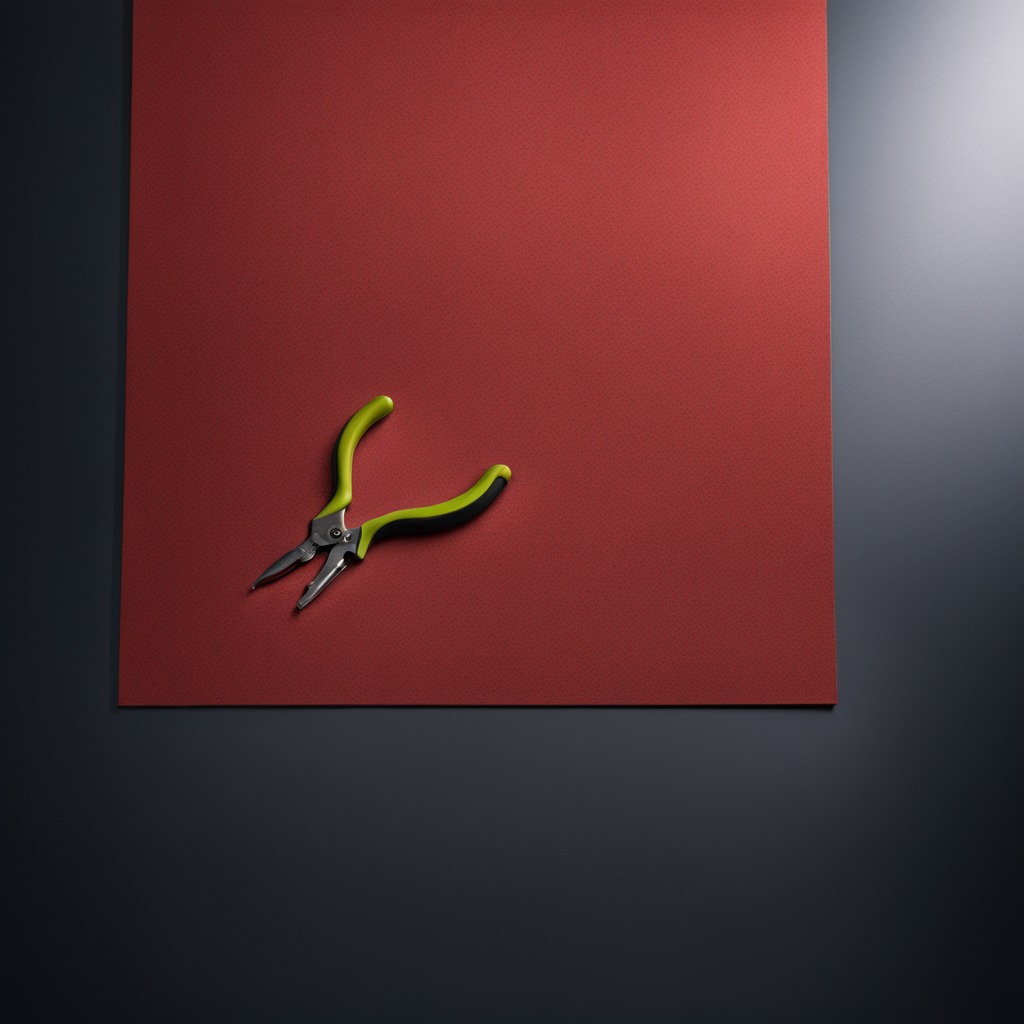
A plier is lying on the tabletop.